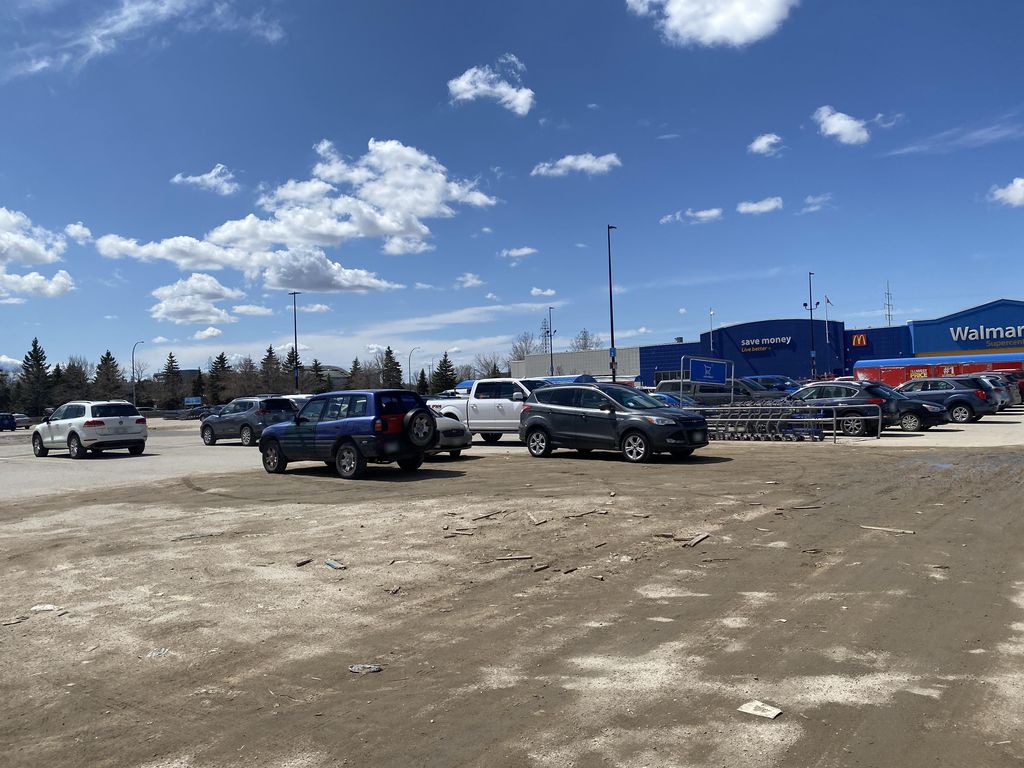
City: winnipeg